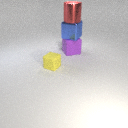
large purple rubber cube behind small yellow rubber cube